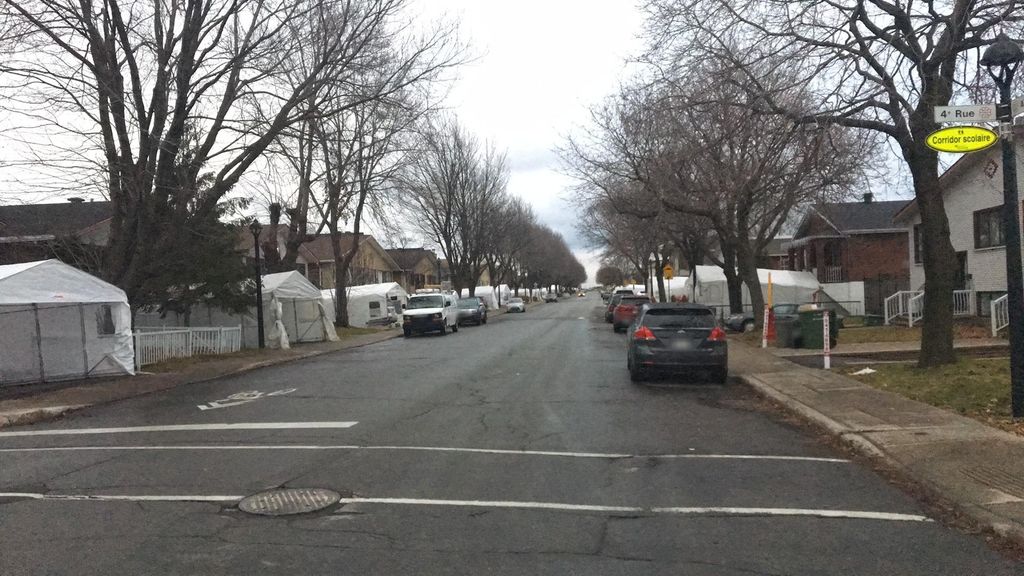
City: montreal